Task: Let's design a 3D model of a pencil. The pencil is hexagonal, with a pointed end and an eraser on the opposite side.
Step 46:
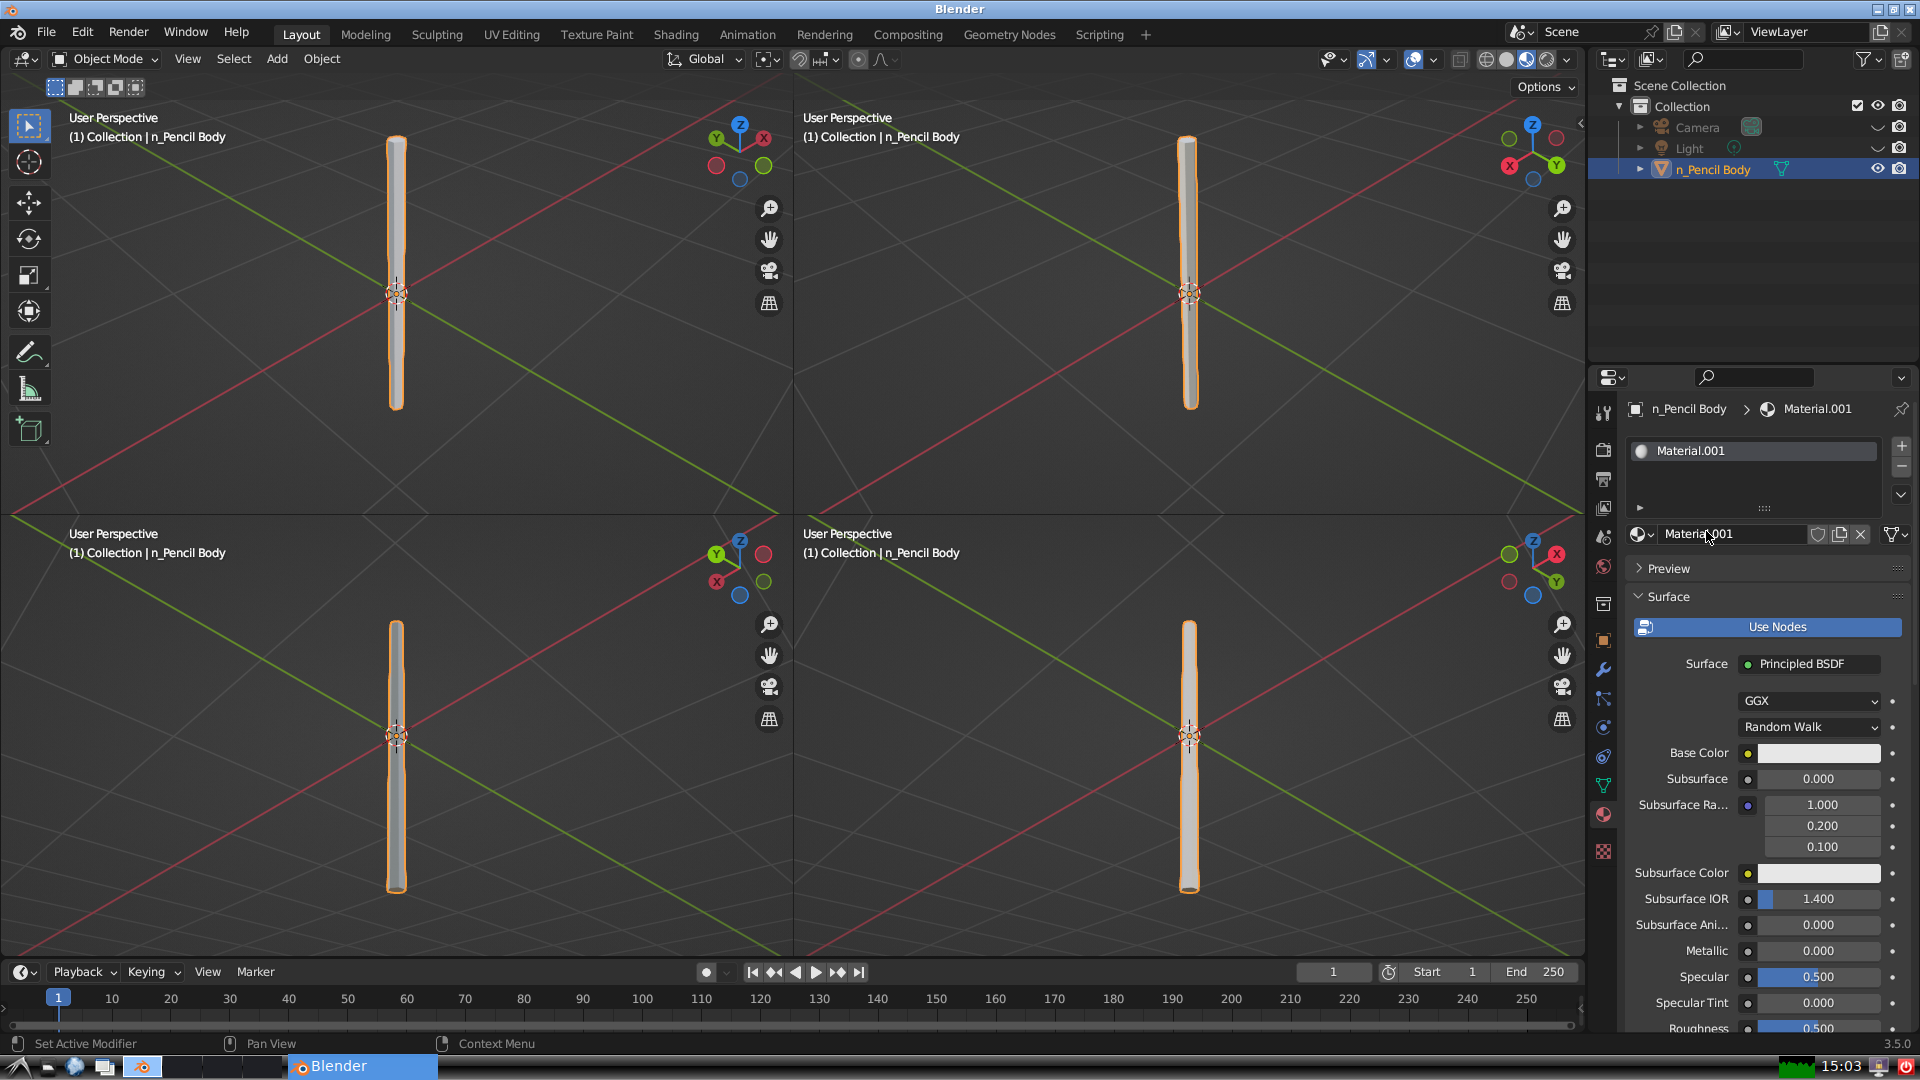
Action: click: no